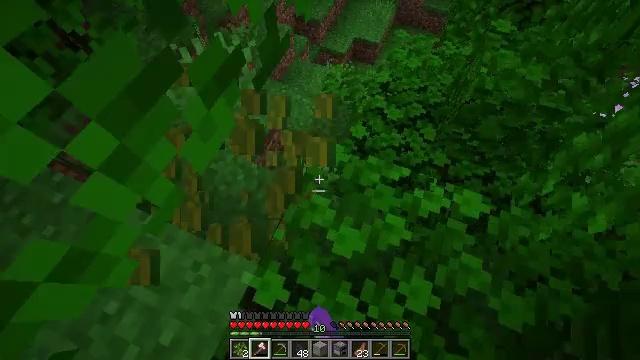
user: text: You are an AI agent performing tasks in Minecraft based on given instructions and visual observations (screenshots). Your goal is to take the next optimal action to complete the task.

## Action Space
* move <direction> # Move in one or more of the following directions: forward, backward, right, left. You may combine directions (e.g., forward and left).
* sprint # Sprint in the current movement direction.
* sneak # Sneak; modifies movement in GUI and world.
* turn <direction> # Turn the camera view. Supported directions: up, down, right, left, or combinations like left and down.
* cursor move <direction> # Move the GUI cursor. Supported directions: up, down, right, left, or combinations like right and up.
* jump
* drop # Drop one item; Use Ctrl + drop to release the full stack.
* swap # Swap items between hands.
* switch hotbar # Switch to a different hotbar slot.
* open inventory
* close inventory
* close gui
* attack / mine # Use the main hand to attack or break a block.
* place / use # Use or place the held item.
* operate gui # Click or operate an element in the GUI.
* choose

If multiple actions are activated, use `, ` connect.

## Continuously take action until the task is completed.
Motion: motion action
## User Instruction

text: Harvest melon from the farm.
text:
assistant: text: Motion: attack / mine